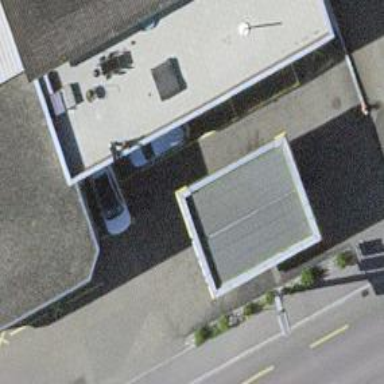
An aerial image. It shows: Fuel station.